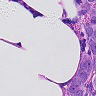
Metastatic tissue present: yes